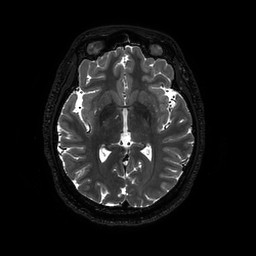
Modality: T2w
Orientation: coronal
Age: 25
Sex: female
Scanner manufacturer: philips
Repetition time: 2.5 s
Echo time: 0.331 s